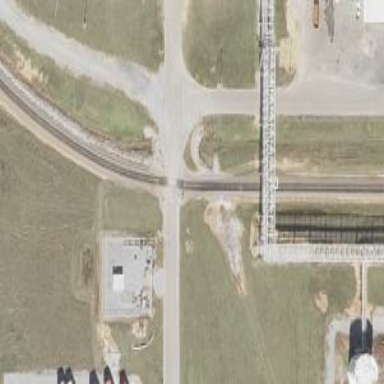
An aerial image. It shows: Rail spur service.